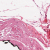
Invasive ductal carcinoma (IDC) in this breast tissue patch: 0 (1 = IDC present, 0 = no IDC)